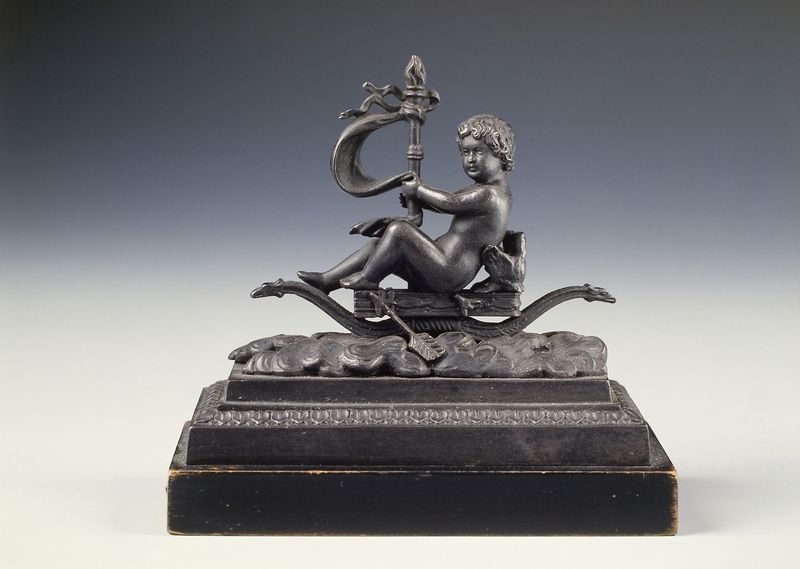
Titel: Amor schiffend (Briefbeschwerer)
Institution: Privatbesitz
Schlagwörter: gott, nackt, wasser, schwarz, figur, kind, putte, skulptur, welle, metall, bronze, junge, segeln, knabe, schlange, floss, griechisch, porträit, objekt, fackel, pfeil, got, briefbeschwerer